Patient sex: F
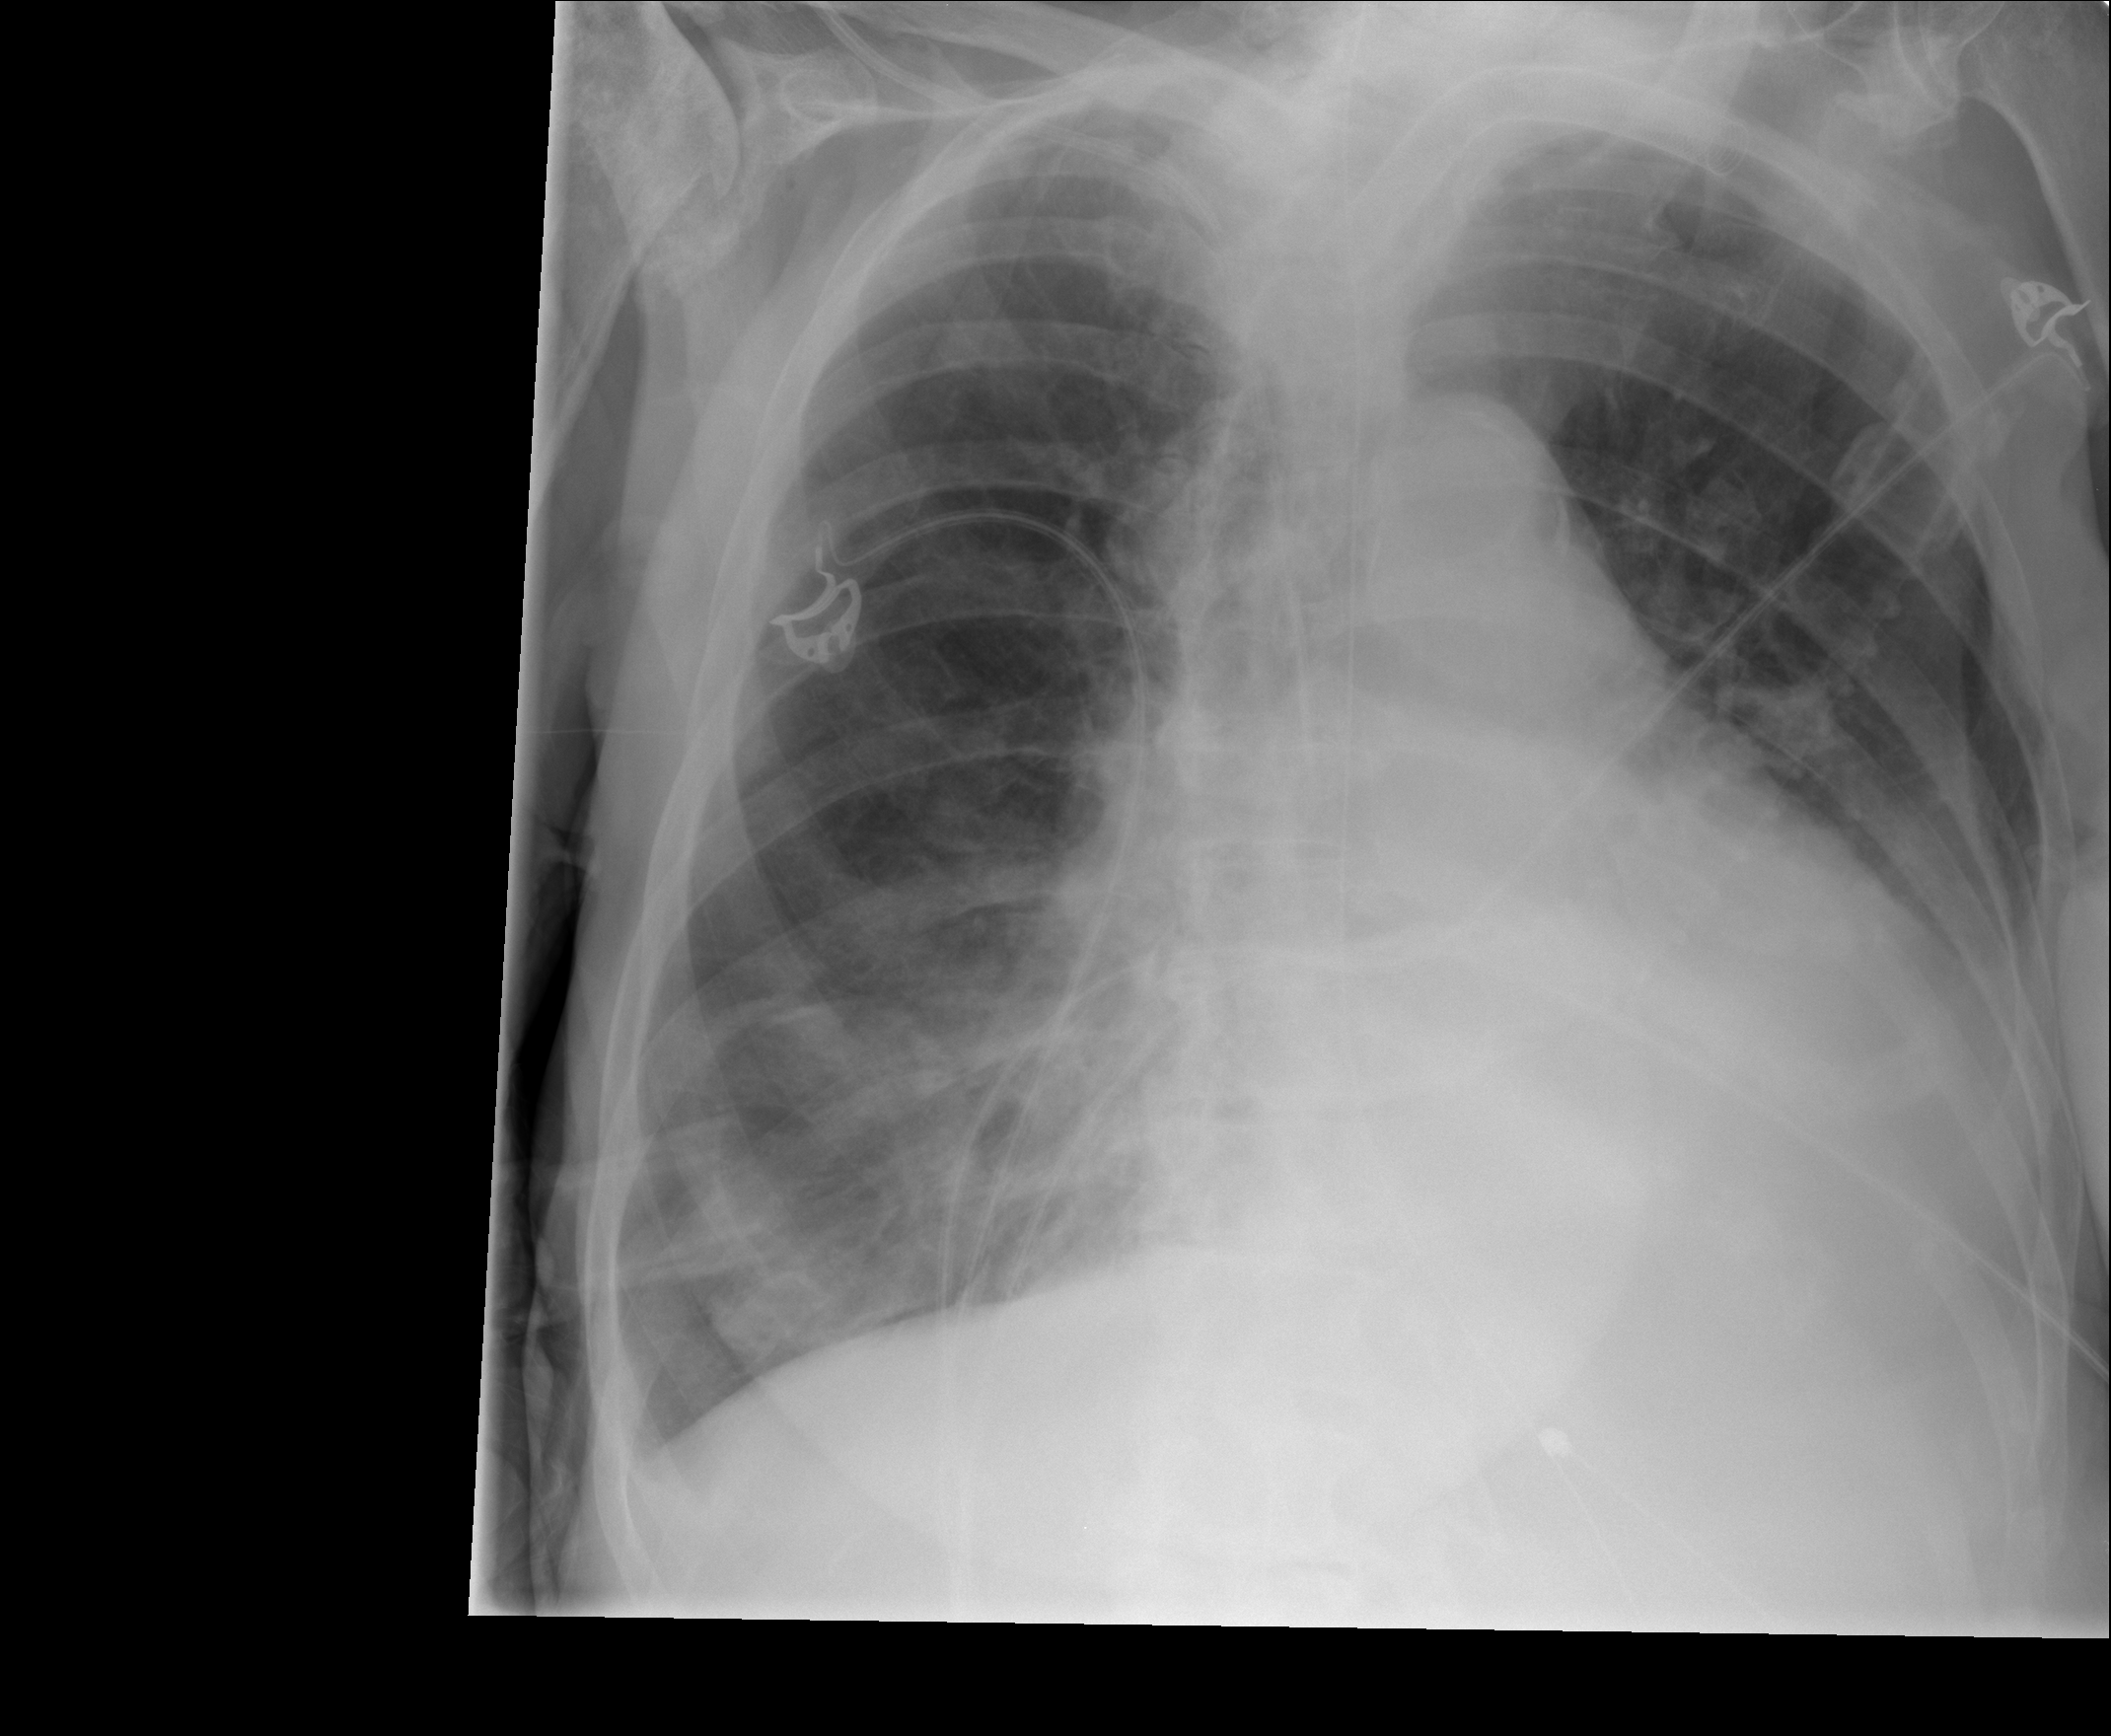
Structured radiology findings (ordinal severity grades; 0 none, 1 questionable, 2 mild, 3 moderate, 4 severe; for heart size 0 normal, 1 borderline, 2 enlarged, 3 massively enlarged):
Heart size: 2
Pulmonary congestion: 1
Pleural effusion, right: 1
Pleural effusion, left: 3
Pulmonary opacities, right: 2
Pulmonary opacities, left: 1
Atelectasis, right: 1
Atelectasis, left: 2